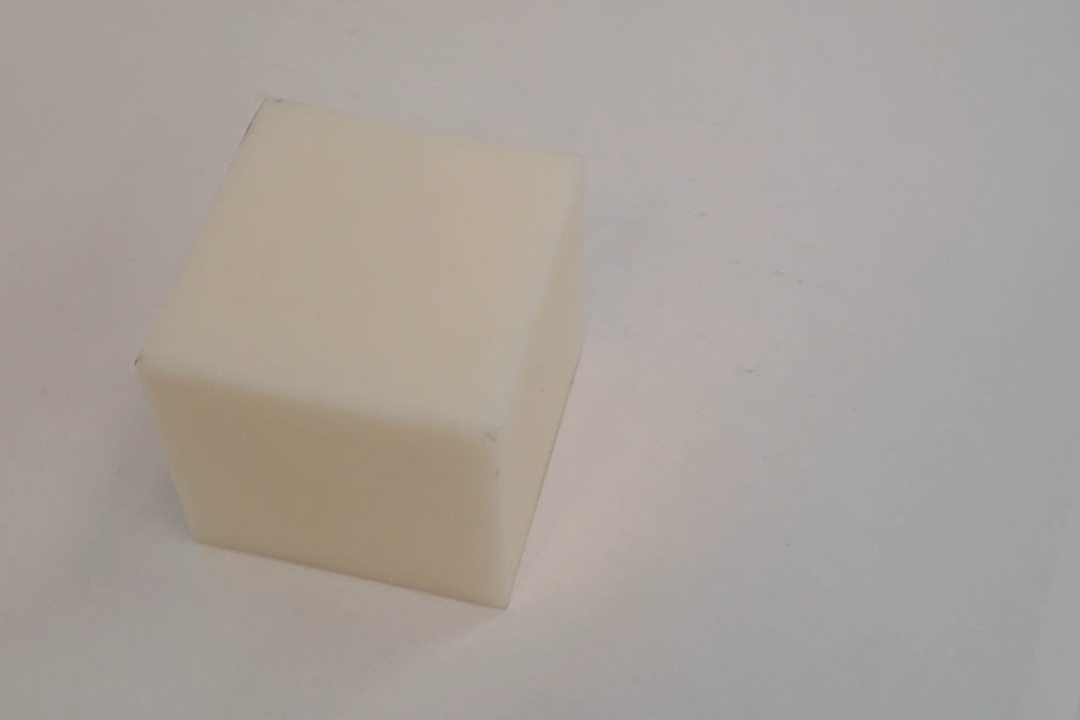
Label: Cuboid